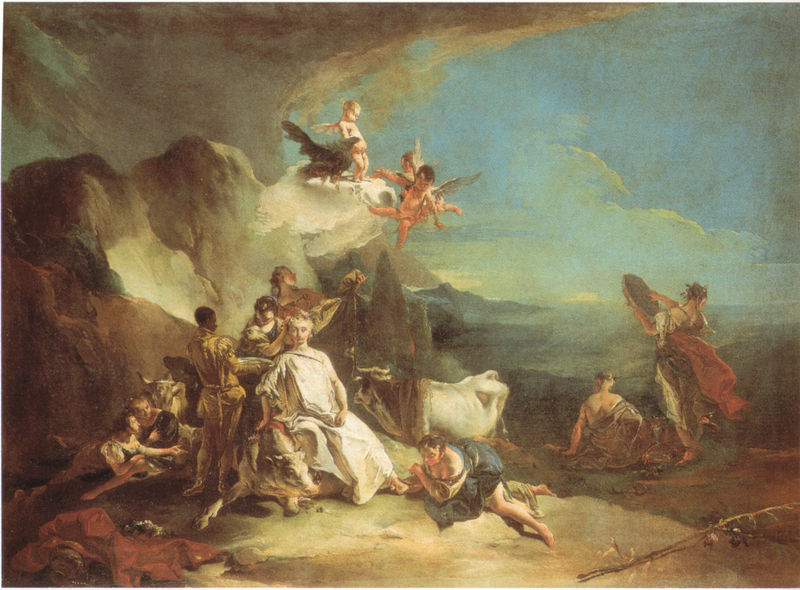
Titel: Raub der Europa
Künstler: Giovanni Battista Tiepolo
Standort: Venezia
Institution: Galleria dell'Accademia
Schlagwörter: adler, berg, blau, dunkel, felsen, flügel, gemälde, gewitter, gott, gruppe, himmel, mann, meer, nackt, schatten, umhang, vogel, wasser, weiß, wolken, frauen, gelb, landschaft, menschen, sand, see, sitzen, ufer, braun, frau, frisur, grau, hell, kleid, kleider, licht, männer, schmuck, schwarz, szene, blick, rot, tier, tiere, tuch, wolke, leute, malerei, tanz, barock, diener, falten, kleidung, schale, schüssel, stein, steine, bild, horn, porträt, öl, ast, ebene, horizont, hügel, vögel, boden, insel, gewand, haare, mantel, tücher, gewänder, personen, höhle, rokoko, kinder, engel, putto, aussicht, küste, strand, liegen, sitz, berge, fels, gebirge, klippen, kuh, rind, baby, figuren, angst, wehen, könig, thron, tafel, finster, fallen, foto, panorama, neger, schwarze, zweig, schweben, lichtung, knien, allegorie, trommel, schwarzer, moor, götter, zeus, olymp, greif, grotte, gebot, heiliger, mohr, königin, hörner, putten, anbetung, ochse, stier, putti, hofstaat, demut, kaiserin, cupido, europa, tamburin, himmer, büffel, schmücken, stizen, verklärung, fotot, kug, säen, hinabschauen, darbieten, nashorn, figruengruppe, rahmentrommel, ofotot, fotto, romanzik, engel wolken